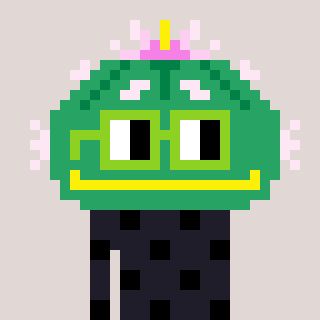
a pixel art character with square light green glasses, a peyote-shaped head and a grayscale-colored body on a warm background